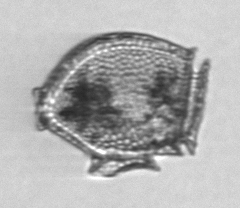
Label: Dinophysis_norvegica